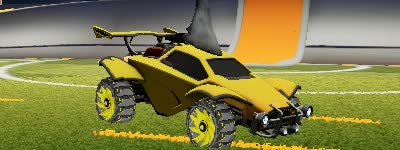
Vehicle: octane